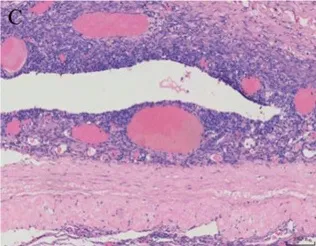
Postoperative pathological images. (C) Ectopic endometrial epithelium and endometrial stromal components.
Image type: pathology (h&e)